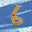
Label: 6